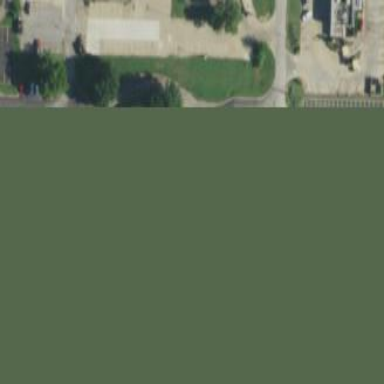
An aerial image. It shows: Office building.